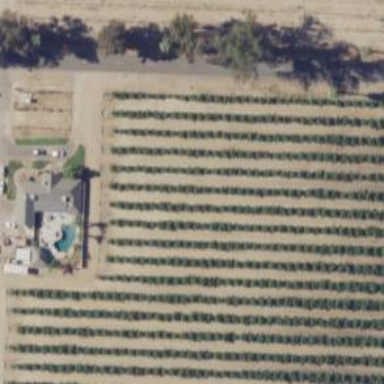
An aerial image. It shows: Vineyard.